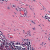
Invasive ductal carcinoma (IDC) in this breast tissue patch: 0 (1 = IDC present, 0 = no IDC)